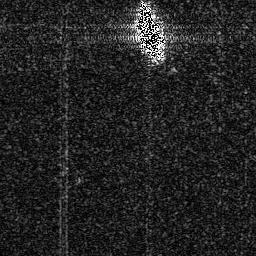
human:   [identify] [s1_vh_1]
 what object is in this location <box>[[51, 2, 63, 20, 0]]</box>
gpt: <ref>1 medium ship at the top</ref>